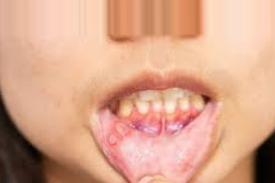
Condition: Mouth Ulcer